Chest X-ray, PA view. Patient: 39 years old, sex F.
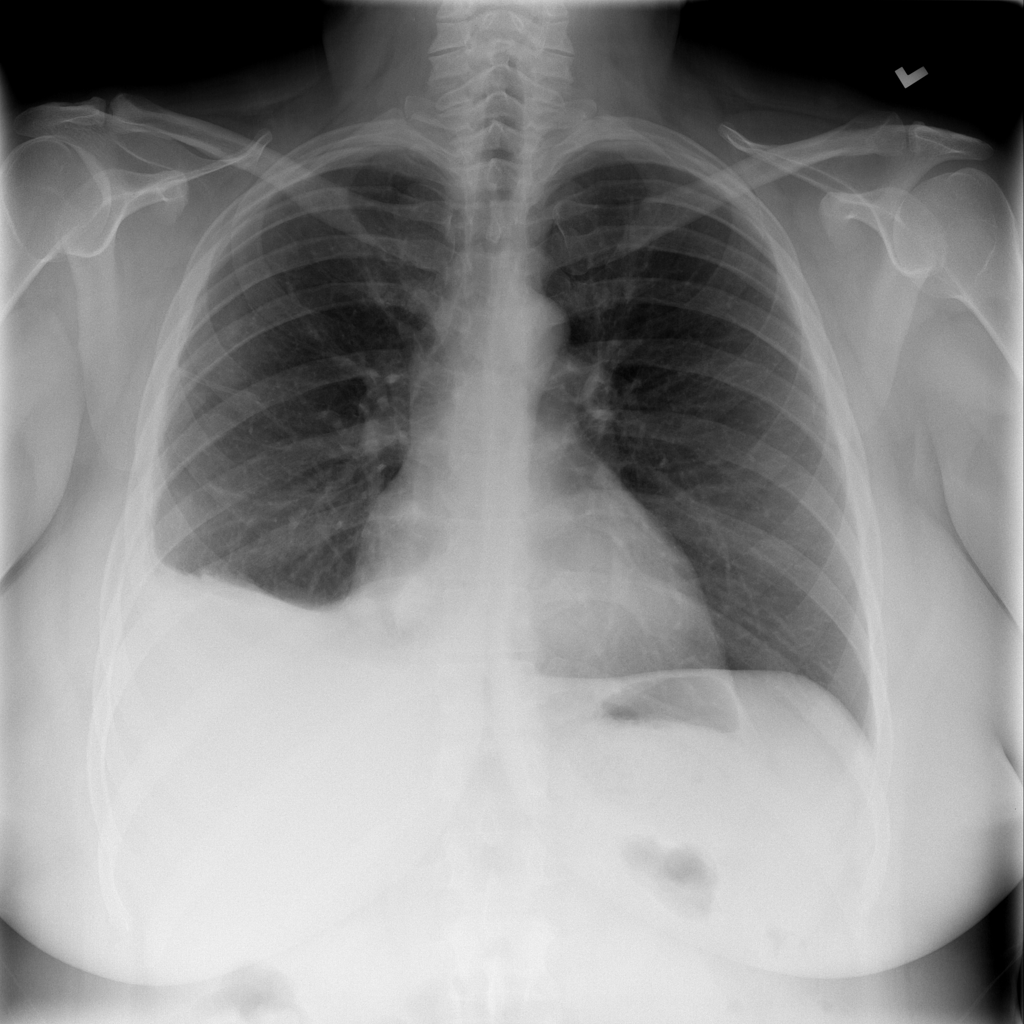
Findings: Effusion, Pneumothorax